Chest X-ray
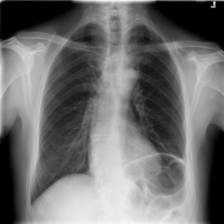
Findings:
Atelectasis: negative
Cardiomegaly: negative
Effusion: negative
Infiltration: negative
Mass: positive
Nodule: negative
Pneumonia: negative
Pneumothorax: negative
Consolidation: negative
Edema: negative
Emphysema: negative
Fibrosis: negative
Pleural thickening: negative
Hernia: negative